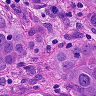
Metastatic tissue present: yes